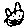
Label: cat